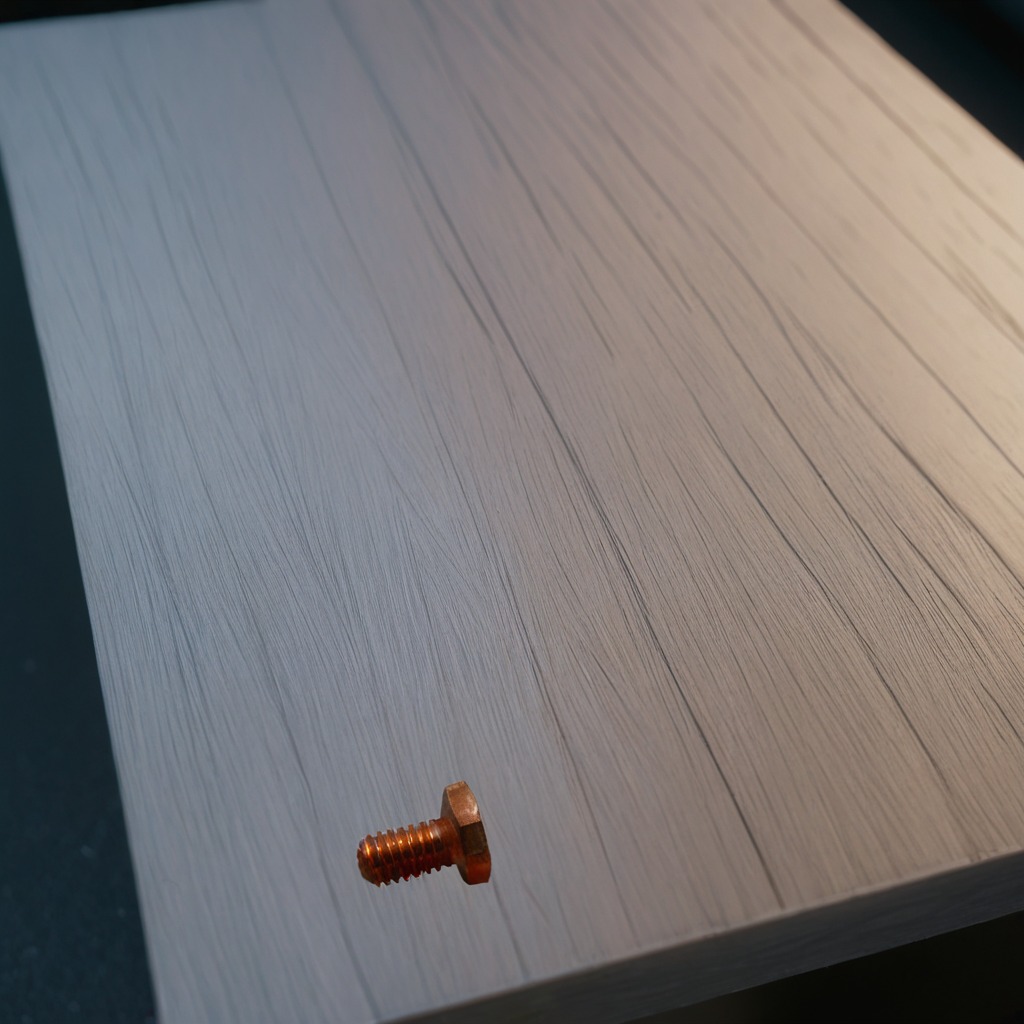
A metal screw is lying on a old table with faint burn marks in a small garage at twilight.